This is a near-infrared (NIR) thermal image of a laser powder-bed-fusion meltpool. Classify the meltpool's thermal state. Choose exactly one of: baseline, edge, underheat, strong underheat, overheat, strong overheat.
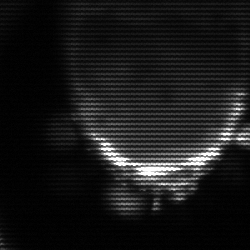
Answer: edge